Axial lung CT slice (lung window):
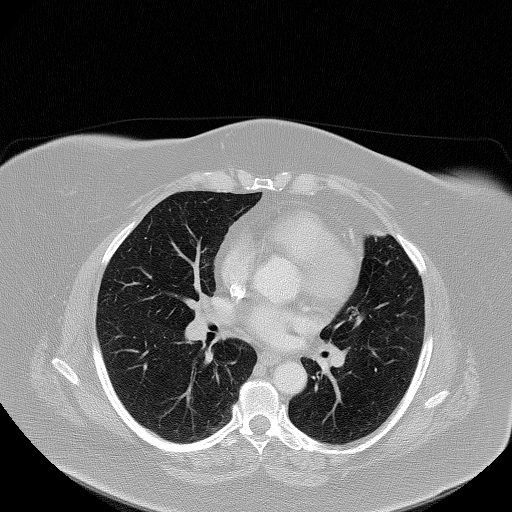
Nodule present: no